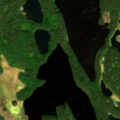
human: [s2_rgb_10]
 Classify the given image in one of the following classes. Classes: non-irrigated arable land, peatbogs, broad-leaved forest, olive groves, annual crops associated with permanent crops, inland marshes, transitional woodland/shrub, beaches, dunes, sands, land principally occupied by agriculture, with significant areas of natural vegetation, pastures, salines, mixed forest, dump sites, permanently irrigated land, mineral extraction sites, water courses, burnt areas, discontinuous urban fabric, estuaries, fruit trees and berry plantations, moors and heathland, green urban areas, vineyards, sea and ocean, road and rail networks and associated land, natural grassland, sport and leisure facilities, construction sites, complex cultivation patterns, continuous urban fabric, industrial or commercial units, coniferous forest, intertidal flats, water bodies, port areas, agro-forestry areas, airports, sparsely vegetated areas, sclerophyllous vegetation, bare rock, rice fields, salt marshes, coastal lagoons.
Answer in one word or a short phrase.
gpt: coniferous forest, mixed forest, peatbogs, water bodies